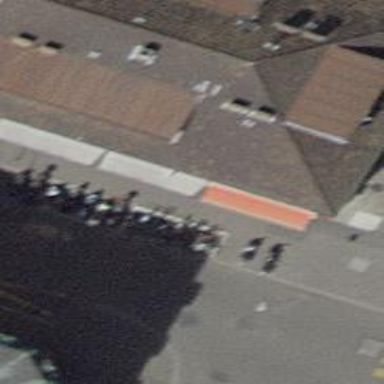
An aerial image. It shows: Kiosk shop.